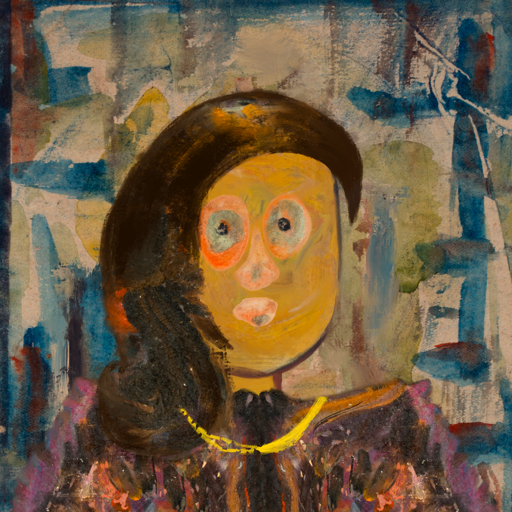
Background: Orphan, Head And Neck Front: After_Raid, Face Front: Childish, Bust: Gypsy_Queen, Hair Front: Gypsy_Queen, Head Accessory: Blank, Second Necklace: Blank, Necklace: Irani_1, Baby: Blank